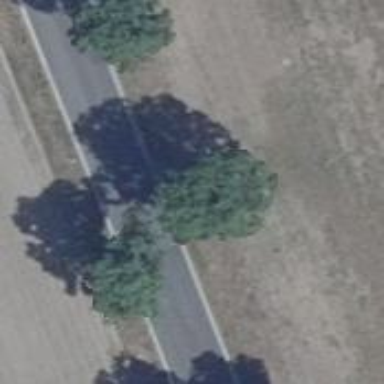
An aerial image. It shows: Deciduous tree with broadleaved leaves.